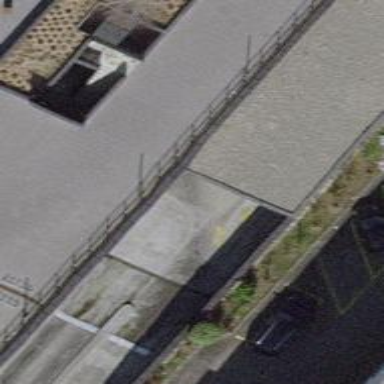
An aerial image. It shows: Parking entrance.